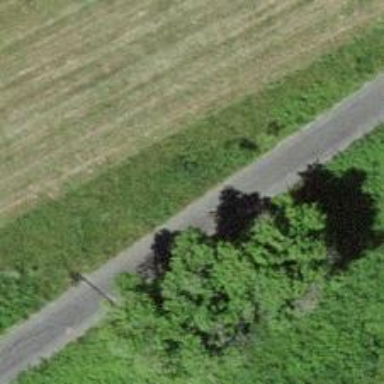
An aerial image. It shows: Well-maintained track road with grade 1 tracktype.